Field crop: tomato
Growth stage: 2
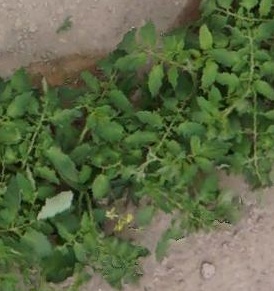
Species: tomato